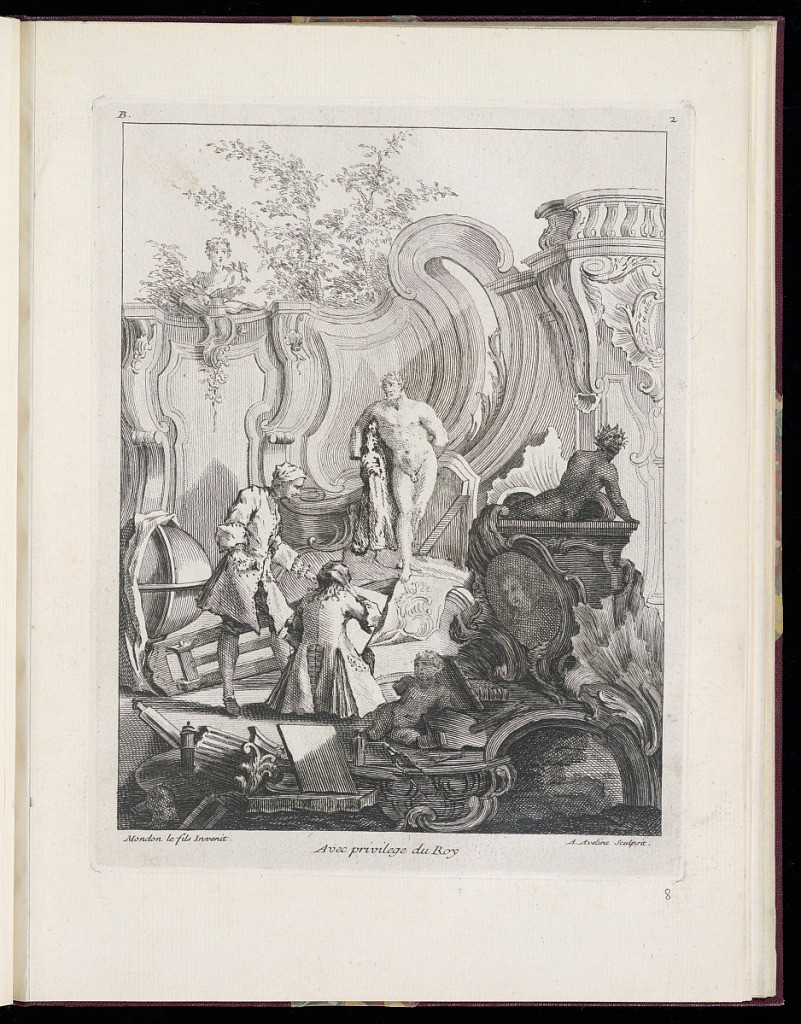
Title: Rocaille Ornament Design
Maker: François-Thomas Mondon, French, 1709 – 1755
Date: after 1736
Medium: Etching on laid paper
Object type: Print
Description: A print from a series of seven designs for trophies, rococo ornament and vignettes. Two figures within a fantastical rococo garden landscape. The men look at sheets of paper with rococo designs on them surrounded by attributes related to the arts. Behind them, a wall with rococo motifs, c-scrolls, shell, and acanthus leaves. The wall incorporates a balustrade, cartouches and a female bust. In front of the figures, a male nude sculpture, and to their right, a sculpture on a plinth with a male portrait, surrounded by a sculpture of a putto, books, artistic tools, such as a palette and paint brushes, a caliper, a hammer, and a globe. The plate is signed and numbered.